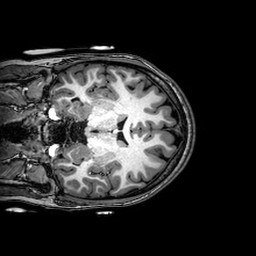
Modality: T1w
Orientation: coronal
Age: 22
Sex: female
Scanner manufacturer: philips
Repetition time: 0.008333 s
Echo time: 0.00382 s